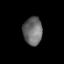
Tissue: prostate
Cell type: Epithelial cells
Senescence score: 0.3455
Nuclear area (px): 521
Mean DAPI intensity: 108.061